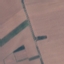
Land use / land cover class: AnnualCrop